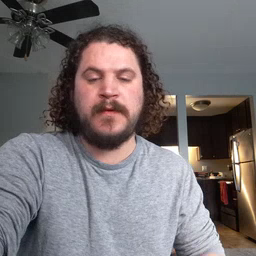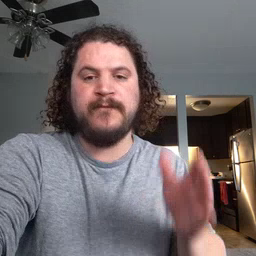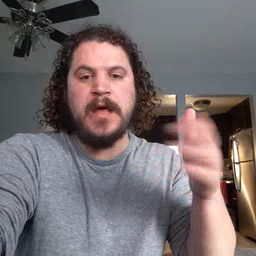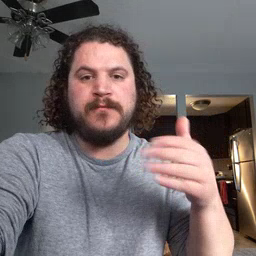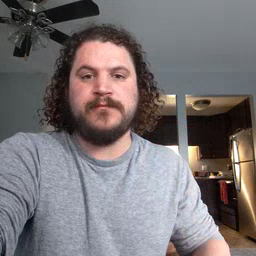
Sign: flag